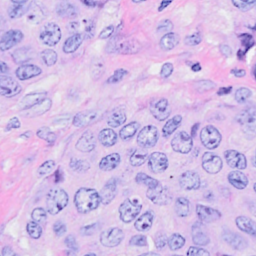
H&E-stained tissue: Breast